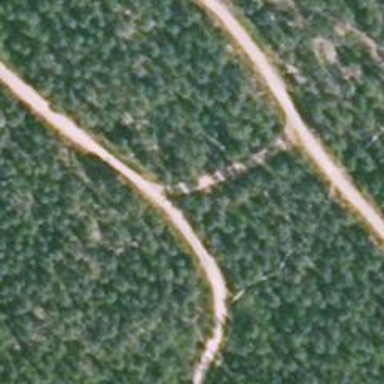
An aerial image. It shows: Path.